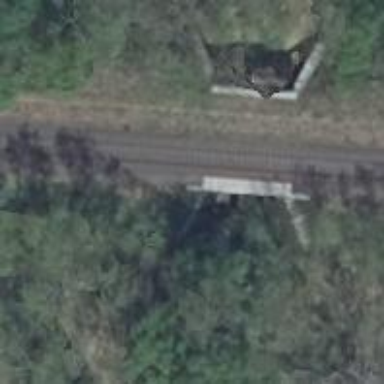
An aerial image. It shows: Railway track.